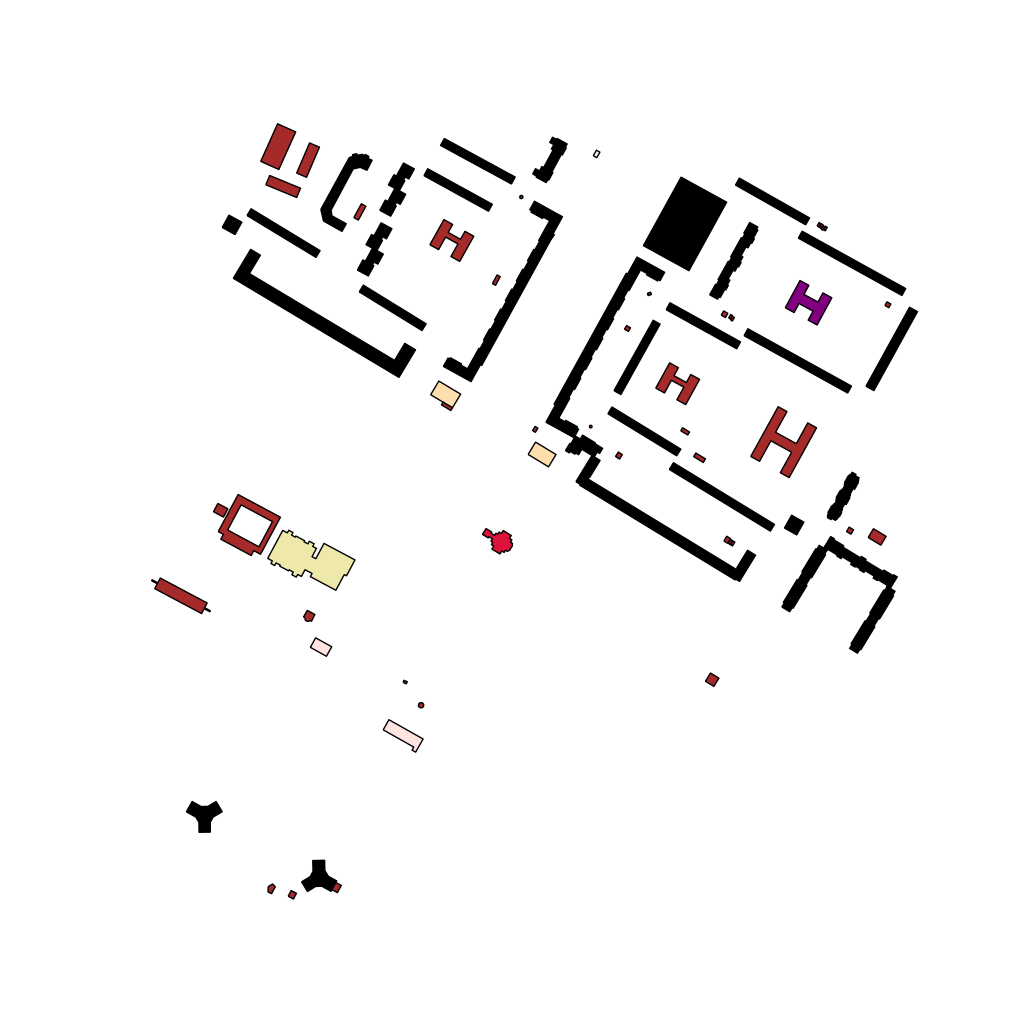
Tags: overhead vector_map, recreation, residential, special, modern, soviet, high_rise, individual_rise, low_rise, medium_rise, density_3, Building, Church, Facility, Gas, Grocery, Kinder, Supermkt, Ythsport, 1.0 km²